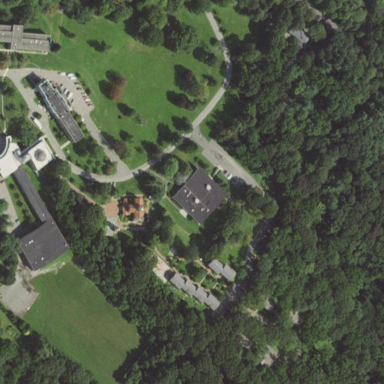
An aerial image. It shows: College.